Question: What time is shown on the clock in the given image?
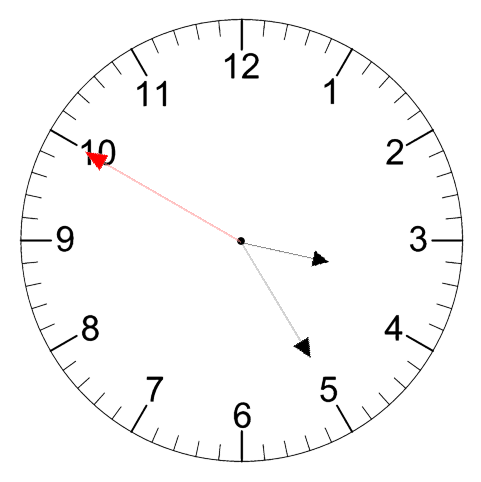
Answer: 03:24:50